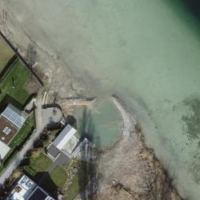
EUNIS habitat code: 14
Species observed at this site:
Tachybaptus ruficollis
Podiceps cristatus
Riparia riparia
Fulica atra
Alcedo atthis
Anas platyrhynchos
Larus canus
Podiceps nigricollis
Buteo buteo
Phalacrocorax carbo
Phylloscopus collybita
Tachymarptis melba
Larus michahellis
Cygnus olor
Mareca strepera
Hirundo rustica
Milvus migrans
Mergus merganser
Sterna hirundo
Milvus milvus
Picus viridis
Accipiter nisus
Delichon urbicum